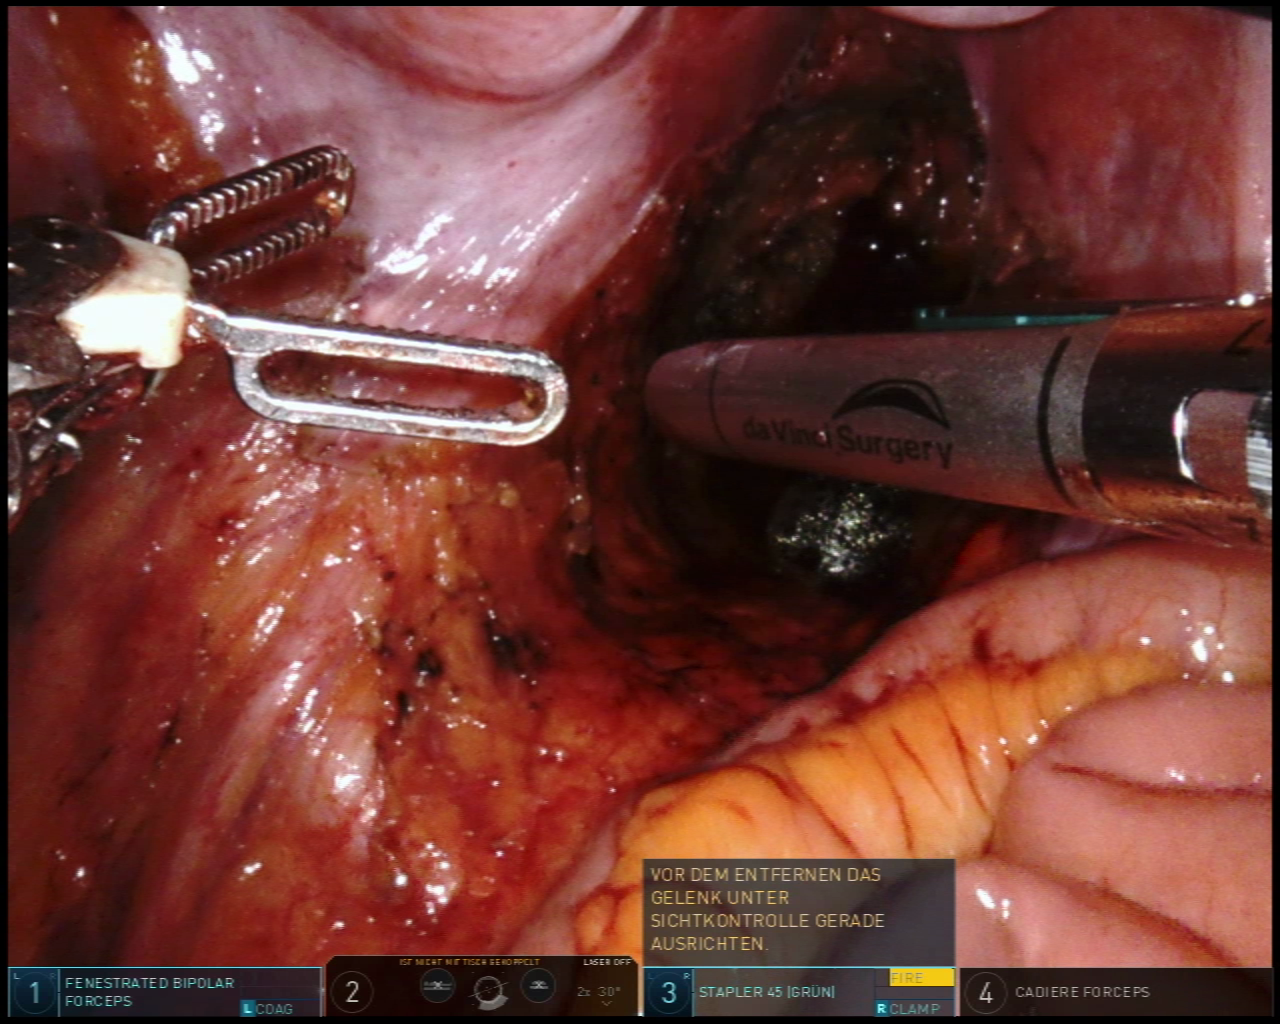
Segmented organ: ureter
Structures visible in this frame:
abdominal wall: yes
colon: no
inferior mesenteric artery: no
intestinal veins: no
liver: no
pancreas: no
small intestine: yes
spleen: no
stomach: no
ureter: yes
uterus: no
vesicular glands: no